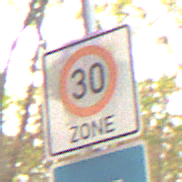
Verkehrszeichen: BeginnZone30
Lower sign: Sackgasse
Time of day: Midday
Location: Outdoor (Nature)
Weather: Overcast
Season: NotSpecified
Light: Natural